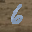
Label: 6